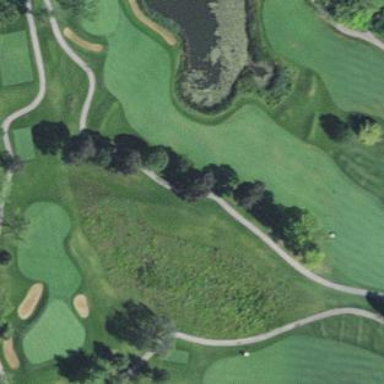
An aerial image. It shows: Rough area on grassy golf course.